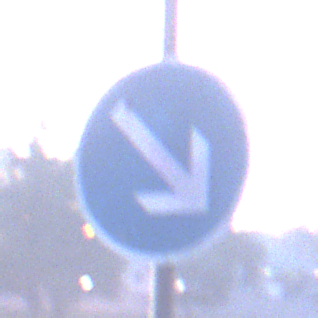
Verkehrszeichen: VorgeschriebeneVorbeifahrtRechts
Umgebung: Outdoor, Nature
Tageszeit: SunriseSunset
Wetter: Clear
Licht: Natural
Jahreszeit: NotSpecified
Kontrast: LowContrast